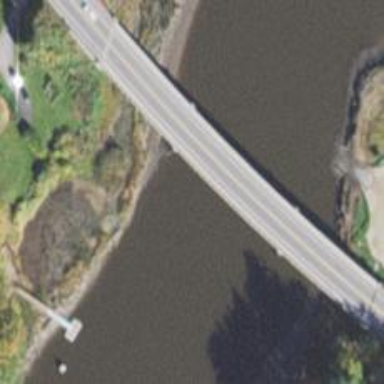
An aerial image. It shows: Footway bridge.